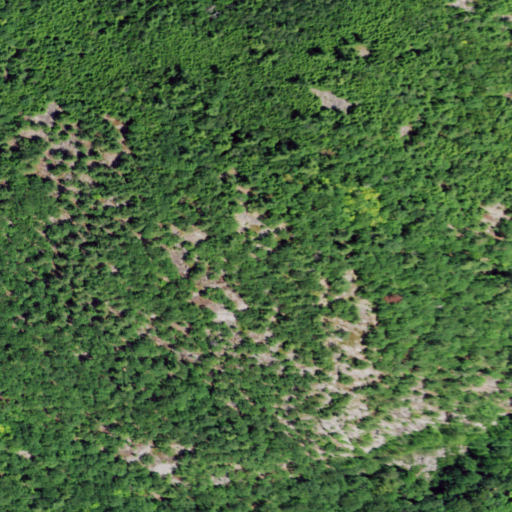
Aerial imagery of mountain in New York named Kellum Mountain containing deciduous forest, evergreen forest, mixed forest, and pasture